Field crop: tomato
Growth stage: 1
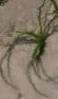
Species: cyperus